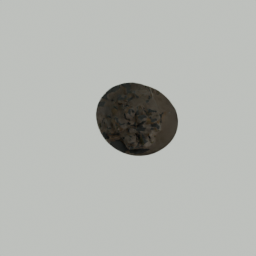
Label: nature